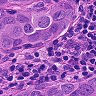
Metastatic tissue present: yes